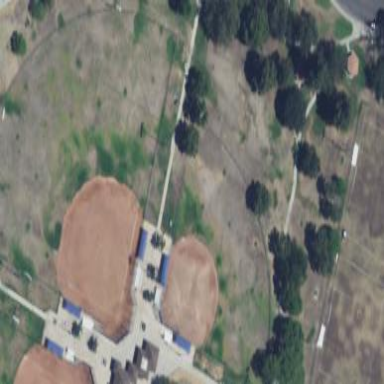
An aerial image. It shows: Baseball pitch for leisure land activities.